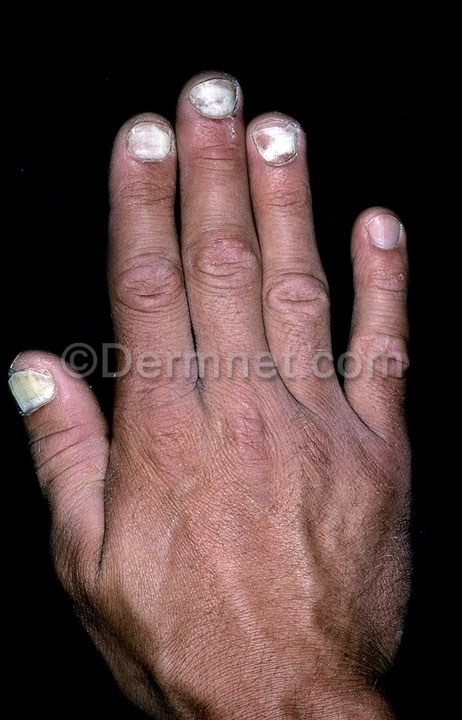
Disease: Nail Fungus and other Nail Disease